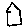
Label: house